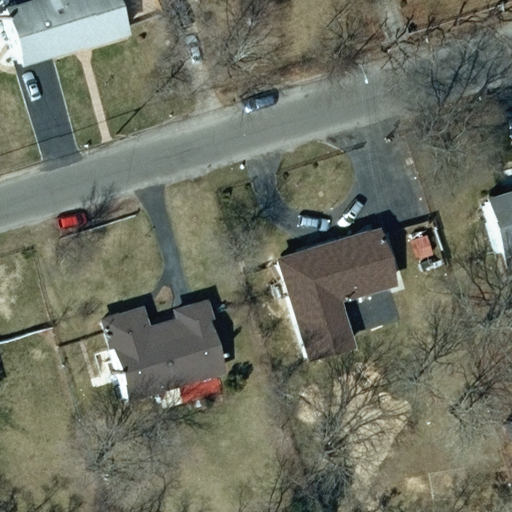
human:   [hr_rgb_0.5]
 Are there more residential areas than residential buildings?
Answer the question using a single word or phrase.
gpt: no

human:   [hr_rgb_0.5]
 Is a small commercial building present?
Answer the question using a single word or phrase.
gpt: no

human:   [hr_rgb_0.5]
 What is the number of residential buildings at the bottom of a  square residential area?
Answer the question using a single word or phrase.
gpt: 0

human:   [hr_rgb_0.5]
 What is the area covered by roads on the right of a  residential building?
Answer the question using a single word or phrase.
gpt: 0m2

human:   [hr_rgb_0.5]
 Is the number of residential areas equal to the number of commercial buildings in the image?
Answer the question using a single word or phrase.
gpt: no

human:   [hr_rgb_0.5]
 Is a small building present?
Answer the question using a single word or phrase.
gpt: no

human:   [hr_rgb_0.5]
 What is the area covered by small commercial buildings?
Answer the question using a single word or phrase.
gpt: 0m2

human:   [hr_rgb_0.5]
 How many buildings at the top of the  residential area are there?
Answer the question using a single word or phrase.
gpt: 4

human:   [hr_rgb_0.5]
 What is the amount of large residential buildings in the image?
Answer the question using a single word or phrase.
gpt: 0

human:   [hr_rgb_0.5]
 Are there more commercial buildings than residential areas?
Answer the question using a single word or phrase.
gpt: no

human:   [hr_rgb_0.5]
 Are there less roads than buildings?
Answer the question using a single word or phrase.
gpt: yes

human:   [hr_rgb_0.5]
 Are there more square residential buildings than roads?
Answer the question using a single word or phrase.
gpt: no

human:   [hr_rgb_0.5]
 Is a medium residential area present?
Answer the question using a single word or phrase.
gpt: no

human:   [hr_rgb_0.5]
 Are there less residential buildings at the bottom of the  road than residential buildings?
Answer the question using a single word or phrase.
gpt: yes

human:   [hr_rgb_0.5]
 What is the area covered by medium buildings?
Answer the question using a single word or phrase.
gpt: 1143m2

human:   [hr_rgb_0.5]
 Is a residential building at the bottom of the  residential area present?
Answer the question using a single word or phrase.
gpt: no

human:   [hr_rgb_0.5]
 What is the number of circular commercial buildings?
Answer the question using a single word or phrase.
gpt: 0

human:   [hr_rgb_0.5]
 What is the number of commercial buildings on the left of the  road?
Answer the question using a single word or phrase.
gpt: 0

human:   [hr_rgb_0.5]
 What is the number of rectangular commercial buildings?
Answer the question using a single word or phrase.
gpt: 0

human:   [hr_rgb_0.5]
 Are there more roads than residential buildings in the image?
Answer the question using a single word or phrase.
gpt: no

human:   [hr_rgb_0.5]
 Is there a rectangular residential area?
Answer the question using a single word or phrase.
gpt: yes

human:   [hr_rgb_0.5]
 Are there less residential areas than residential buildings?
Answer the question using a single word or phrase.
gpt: yes

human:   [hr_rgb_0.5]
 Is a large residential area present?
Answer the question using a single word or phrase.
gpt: yes

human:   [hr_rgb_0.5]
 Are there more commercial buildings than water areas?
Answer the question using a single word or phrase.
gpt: no

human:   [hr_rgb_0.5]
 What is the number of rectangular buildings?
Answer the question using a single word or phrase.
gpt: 1

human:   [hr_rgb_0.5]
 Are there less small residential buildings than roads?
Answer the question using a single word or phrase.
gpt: yes

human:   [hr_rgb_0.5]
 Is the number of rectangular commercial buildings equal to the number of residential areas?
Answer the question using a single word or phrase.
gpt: no

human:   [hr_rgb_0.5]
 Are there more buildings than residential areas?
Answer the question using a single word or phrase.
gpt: yes

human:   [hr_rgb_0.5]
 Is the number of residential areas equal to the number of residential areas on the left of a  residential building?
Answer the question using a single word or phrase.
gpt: no

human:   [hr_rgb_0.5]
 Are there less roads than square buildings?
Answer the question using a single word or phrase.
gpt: no

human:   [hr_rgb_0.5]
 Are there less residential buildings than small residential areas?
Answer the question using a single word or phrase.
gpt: no

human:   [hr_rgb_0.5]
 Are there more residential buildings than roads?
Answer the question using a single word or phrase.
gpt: yes

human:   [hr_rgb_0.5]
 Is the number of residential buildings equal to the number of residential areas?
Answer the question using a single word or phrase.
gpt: no

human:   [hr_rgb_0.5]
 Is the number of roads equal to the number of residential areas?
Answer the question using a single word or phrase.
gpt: yes

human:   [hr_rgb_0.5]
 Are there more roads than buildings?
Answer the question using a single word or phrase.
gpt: no

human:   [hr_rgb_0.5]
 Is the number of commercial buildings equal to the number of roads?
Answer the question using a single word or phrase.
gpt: no